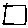
Label: square